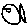
Label: fish